Question: See below screenshot:

How can I take away the white background around the green arrows? Just in case it matters, the arrows have 'onClickListeners' attached to them.
'''
ImageView left, right;
left.setImageResource(R.drawable.left_arrow);
right.setImageResource(R.drawable.right_arrow);
'''
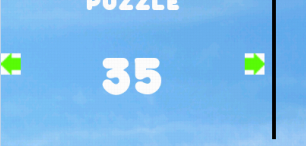
Answer: Actually those white spaces have nothing to do with coding or layout style. That is the original image which causes the white spaces.
You have to edit your image (using some editing tools like Photoshop or gimp) to replace those white pixels to transparent.